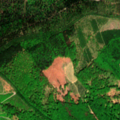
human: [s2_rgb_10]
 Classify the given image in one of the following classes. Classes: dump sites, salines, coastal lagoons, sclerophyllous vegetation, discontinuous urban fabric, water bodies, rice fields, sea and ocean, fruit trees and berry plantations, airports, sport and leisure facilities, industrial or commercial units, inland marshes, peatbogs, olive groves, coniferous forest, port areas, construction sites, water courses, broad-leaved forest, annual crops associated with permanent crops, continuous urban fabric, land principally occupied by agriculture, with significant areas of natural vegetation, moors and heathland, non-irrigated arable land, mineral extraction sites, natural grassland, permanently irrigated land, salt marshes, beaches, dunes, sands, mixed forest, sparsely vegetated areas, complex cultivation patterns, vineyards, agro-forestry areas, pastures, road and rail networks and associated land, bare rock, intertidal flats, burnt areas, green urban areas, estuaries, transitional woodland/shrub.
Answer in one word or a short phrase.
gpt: broad-leaved forest, coniferous forest